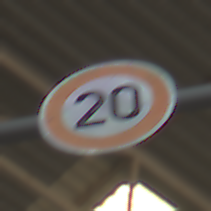
Verkehrszeichen: Geschwindigkeit20
Umgebung: Indoor, Urban
Tageszeit: Midday
Wetter: NotSpecified
Licht: Natural
Jahreszeit: NotSpecified
Kontrast: MediumContrast